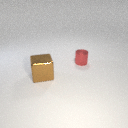
large brown metal cube in front of small red metal cylinder